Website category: sports
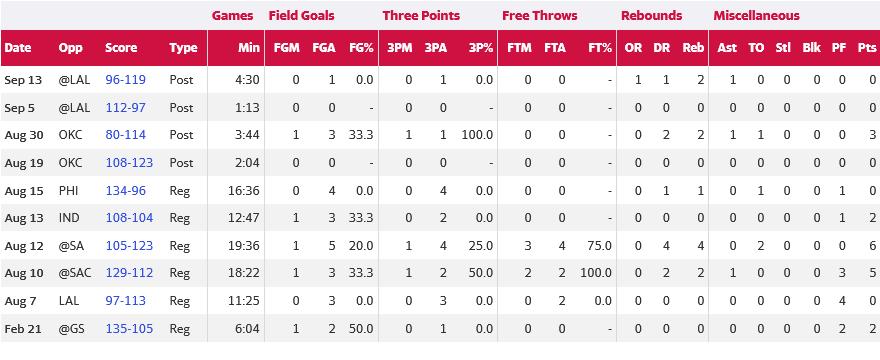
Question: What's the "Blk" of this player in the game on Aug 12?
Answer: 0

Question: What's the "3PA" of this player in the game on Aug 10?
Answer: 2

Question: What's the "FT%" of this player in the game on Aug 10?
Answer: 100.0

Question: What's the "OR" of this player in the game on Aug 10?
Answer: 0

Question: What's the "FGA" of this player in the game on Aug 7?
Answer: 3

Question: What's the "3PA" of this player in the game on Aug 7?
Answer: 3

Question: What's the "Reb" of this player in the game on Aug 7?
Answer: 0

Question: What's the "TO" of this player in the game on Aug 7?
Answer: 0

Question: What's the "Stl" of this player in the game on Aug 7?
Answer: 0

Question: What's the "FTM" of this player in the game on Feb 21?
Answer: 0

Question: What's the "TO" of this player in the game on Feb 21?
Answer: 0

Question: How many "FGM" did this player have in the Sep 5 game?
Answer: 0

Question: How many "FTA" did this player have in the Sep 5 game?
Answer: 0

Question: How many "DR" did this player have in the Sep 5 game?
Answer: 0

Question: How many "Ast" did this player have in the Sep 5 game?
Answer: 0

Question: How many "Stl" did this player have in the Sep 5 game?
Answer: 0

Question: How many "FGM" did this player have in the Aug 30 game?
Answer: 1

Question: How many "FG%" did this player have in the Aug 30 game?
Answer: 33.3

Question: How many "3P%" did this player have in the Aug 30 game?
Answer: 100.0

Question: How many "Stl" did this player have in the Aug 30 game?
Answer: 0

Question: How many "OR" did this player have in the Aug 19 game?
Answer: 0

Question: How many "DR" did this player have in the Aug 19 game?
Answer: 0

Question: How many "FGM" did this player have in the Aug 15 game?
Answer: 0

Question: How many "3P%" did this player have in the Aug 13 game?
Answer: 0.0

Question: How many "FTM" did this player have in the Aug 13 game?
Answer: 0

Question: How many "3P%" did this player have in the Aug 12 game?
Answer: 25.0

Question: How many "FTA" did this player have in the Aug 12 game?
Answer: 4

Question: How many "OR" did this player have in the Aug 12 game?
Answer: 0

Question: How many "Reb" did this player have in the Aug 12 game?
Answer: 4

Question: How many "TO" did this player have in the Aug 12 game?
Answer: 2

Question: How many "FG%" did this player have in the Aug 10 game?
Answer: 33.3

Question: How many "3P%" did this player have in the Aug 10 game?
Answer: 50.0

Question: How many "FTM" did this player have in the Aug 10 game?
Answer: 2

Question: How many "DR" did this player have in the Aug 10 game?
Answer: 2

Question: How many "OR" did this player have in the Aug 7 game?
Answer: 0

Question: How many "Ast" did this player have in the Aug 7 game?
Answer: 0

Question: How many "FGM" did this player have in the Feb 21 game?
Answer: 1

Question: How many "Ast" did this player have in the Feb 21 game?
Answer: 0

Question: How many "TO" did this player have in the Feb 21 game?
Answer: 0

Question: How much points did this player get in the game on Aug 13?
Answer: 2

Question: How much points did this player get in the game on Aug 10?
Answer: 5

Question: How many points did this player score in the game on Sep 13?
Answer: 0

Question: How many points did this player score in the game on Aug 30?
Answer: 3

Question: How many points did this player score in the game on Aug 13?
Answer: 2

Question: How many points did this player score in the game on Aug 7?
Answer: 0

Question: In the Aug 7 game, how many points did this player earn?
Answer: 0

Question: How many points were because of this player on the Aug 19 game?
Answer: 0